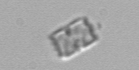
Label: Bacillariophyceae_morphotype1